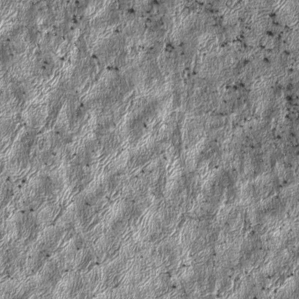
Label: frost